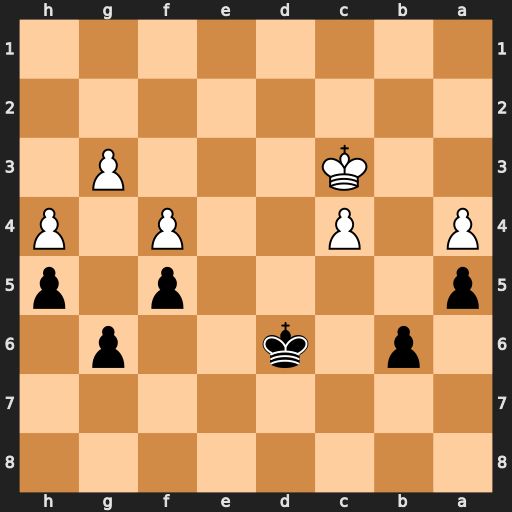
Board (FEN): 8/8/1p1k2p1/p4p1p/P1P2P1P/2K3P1/8/8
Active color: b
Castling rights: -
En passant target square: -
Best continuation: Kc5 Kd3 Kb4